Field crop: tomato
Growth stage: 1
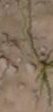
Species: cyperus